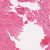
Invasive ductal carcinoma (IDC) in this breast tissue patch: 0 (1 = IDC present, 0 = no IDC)